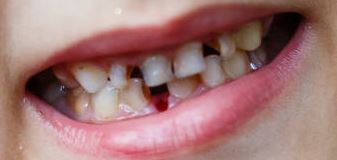
Condition: hypodontia